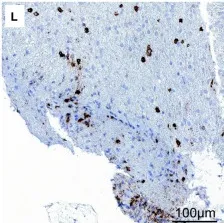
(I-L) Histology of the stereotactic biopsy. Scattered CD45+ lymphocytes are present in the demyelinated areas (L).
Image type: pathology (immunostaining)